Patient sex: M
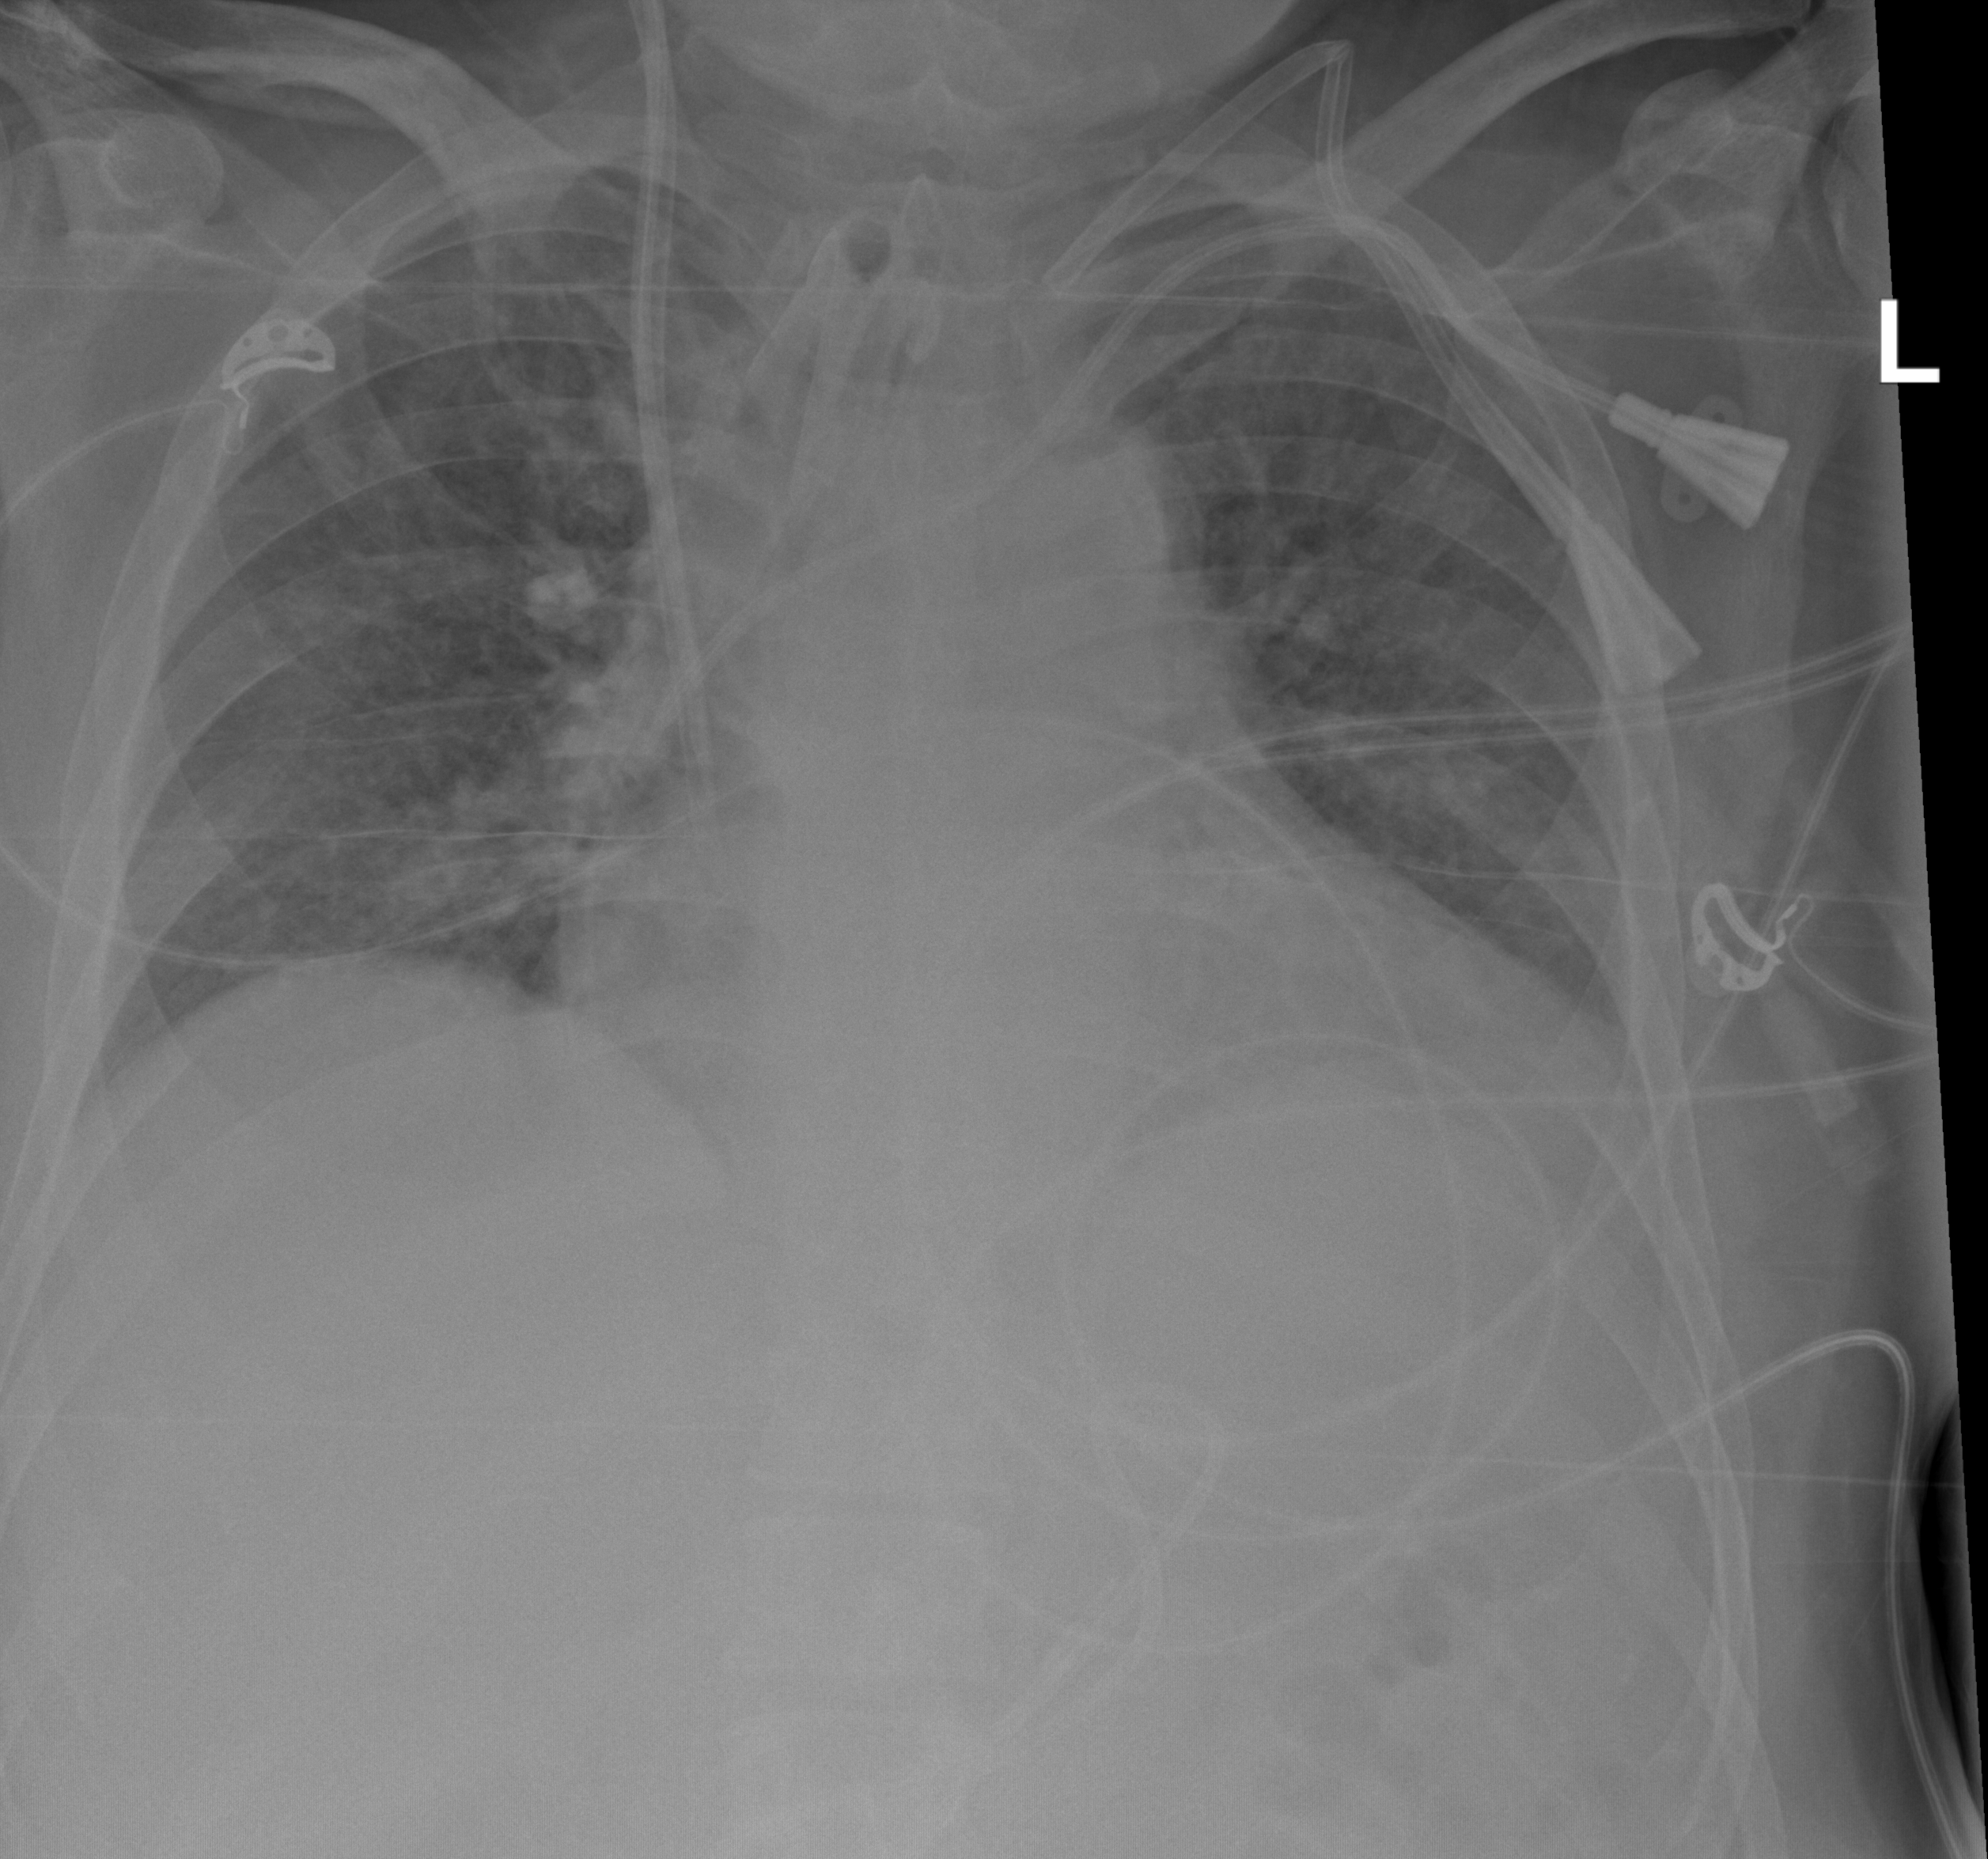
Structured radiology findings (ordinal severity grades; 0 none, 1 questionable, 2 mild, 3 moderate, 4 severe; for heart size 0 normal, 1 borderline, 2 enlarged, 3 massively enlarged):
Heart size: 2
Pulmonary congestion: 2
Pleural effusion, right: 0
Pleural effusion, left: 1
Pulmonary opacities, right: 1
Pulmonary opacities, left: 1
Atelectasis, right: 0
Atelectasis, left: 0